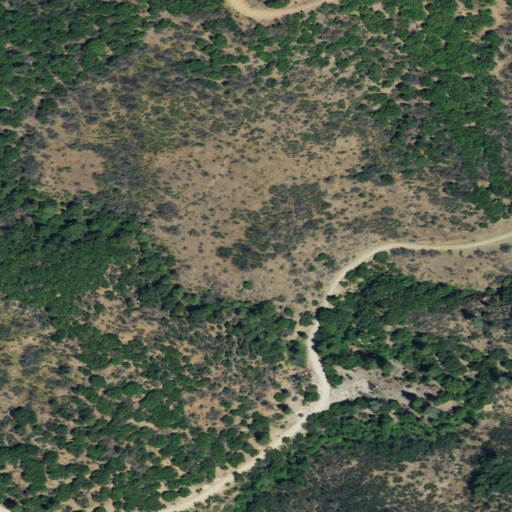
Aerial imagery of valley in California named Cedar Gulch containing shrub, grassland, open development, and mixed forest